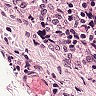
Metastatic tissue present: no